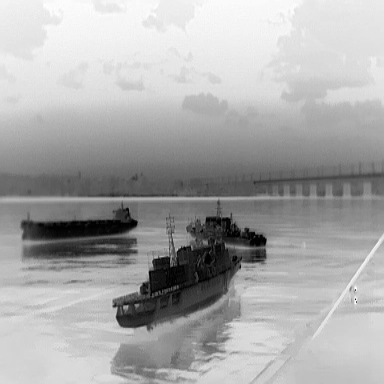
There is a liner in the infrared image.